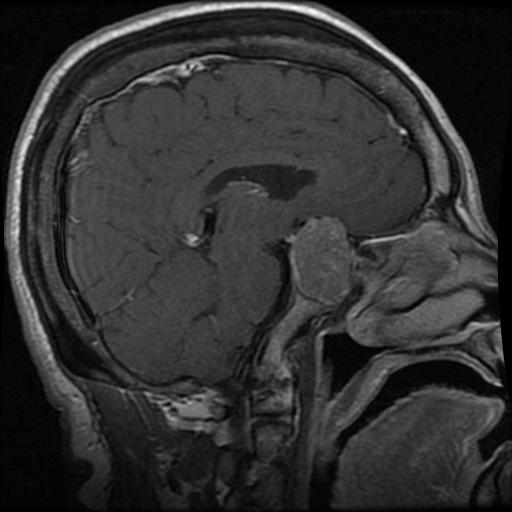
Label: pituitary